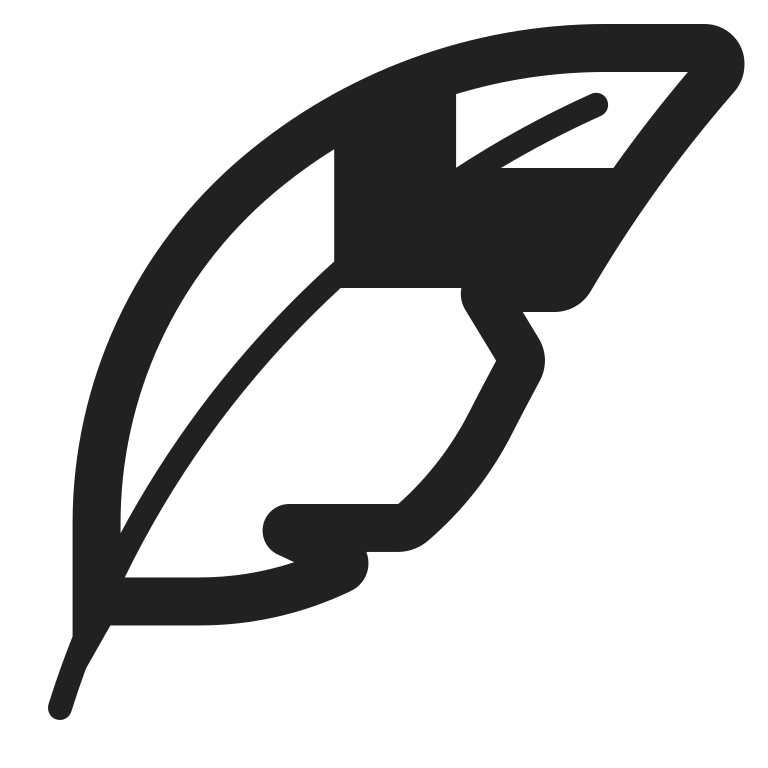
feather high contrast